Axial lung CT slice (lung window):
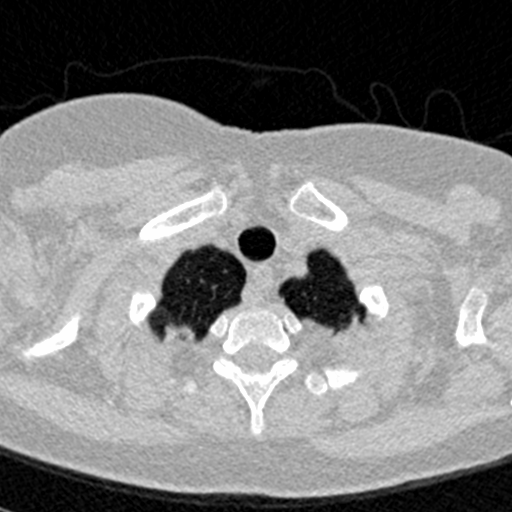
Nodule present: no